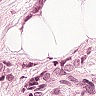
Metastatic tissue present: no